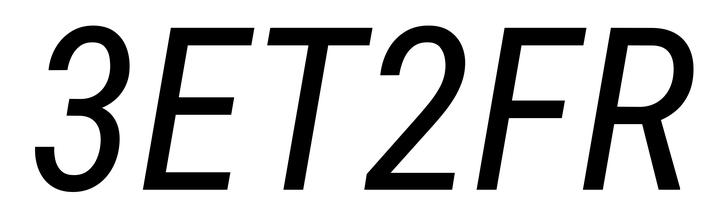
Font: Roboto-Italic_Condensed_Italic